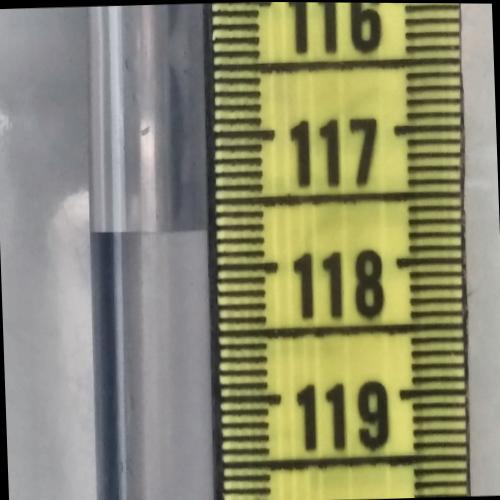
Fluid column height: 117.7 cm